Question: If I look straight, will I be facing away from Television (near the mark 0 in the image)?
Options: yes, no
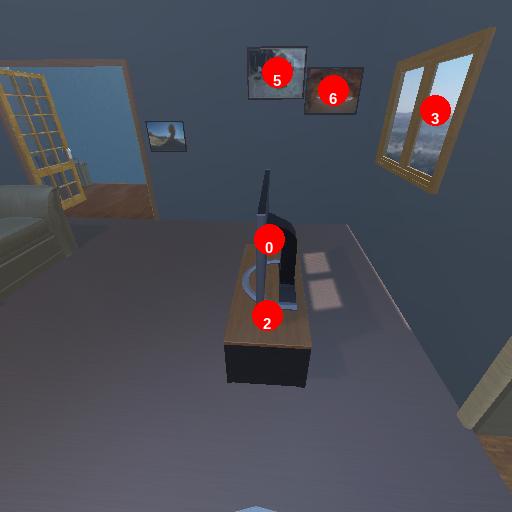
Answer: yes